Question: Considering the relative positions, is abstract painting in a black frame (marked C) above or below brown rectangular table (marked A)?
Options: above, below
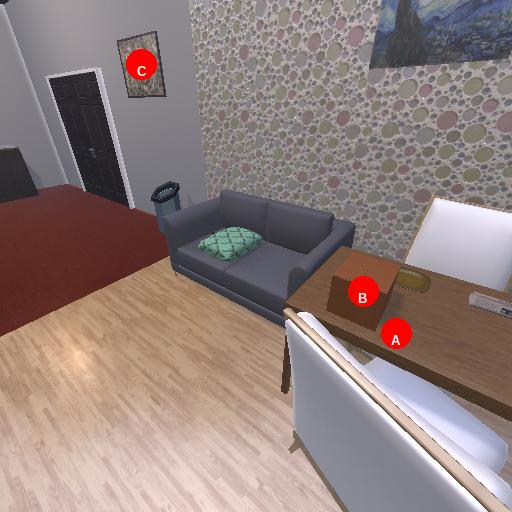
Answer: above